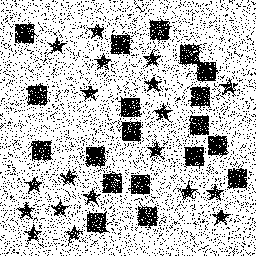
Squares: 19
Triangles: 0
Stars: 19
Total shapes: 38